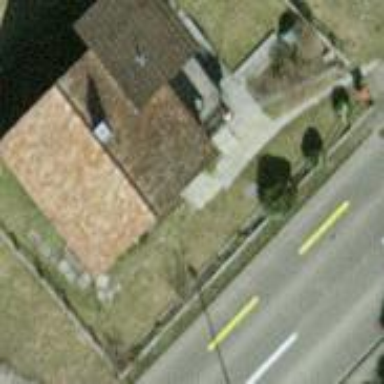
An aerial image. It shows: Simple and straightforward house.